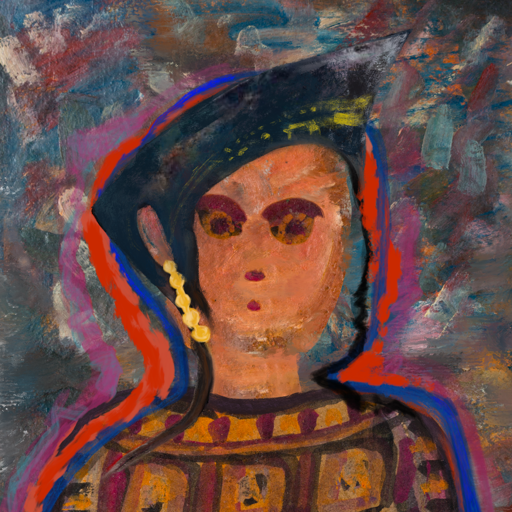
Background: Boggyland, Head And Neck Front: Boggyland, Face Front: Doll, Bust: Doll, Hair Front: Experience, Head Accessory: Irani, Second Necklace: Blank, Necklace: Blank, Baby: Blank